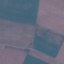
Land use / land cover class: AnnualCrop